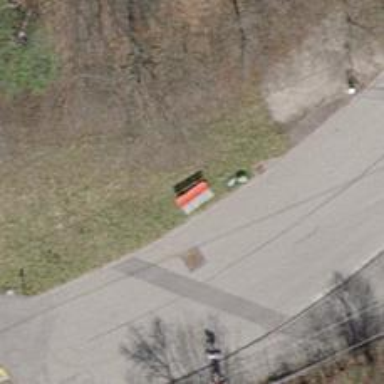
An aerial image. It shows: Red bench.